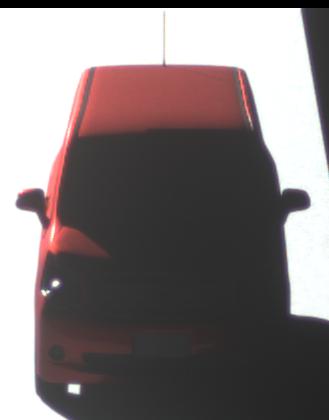
Make: Toyota
Model: Noah
Detailed model: Voxy R70G
Model produced from: 2007
Model produced until: 2013
Doors: 5
Color: red
Road condition: dry road
Daytime: morning or afternoon
Contrast: high contrast